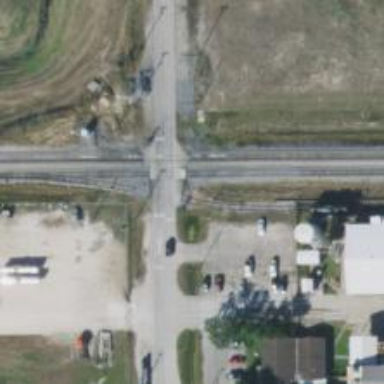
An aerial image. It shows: Level crossing along the railway.